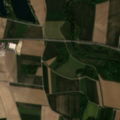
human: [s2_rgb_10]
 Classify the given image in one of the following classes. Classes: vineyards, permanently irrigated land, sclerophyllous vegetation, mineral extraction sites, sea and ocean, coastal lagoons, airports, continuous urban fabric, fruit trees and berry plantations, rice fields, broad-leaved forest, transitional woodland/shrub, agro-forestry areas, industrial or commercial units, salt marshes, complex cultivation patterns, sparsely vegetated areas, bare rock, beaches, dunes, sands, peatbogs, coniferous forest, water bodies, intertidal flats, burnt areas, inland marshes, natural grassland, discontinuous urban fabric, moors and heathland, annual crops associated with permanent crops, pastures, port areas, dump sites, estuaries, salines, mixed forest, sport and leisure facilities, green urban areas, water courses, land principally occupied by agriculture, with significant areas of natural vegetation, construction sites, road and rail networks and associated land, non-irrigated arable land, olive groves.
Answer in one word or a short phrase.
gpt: discontinuous urban fabric, non-irrigated arable land, land principally occupied by agriculture, with significant areas of natural vegetation, broad-leaved forest, water bodies